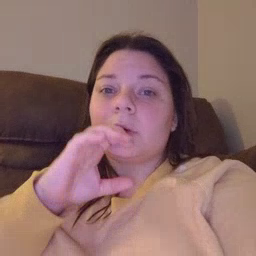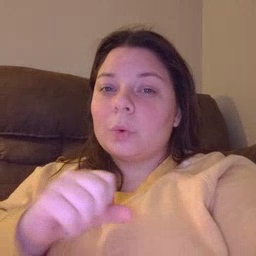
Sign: old